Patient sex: M
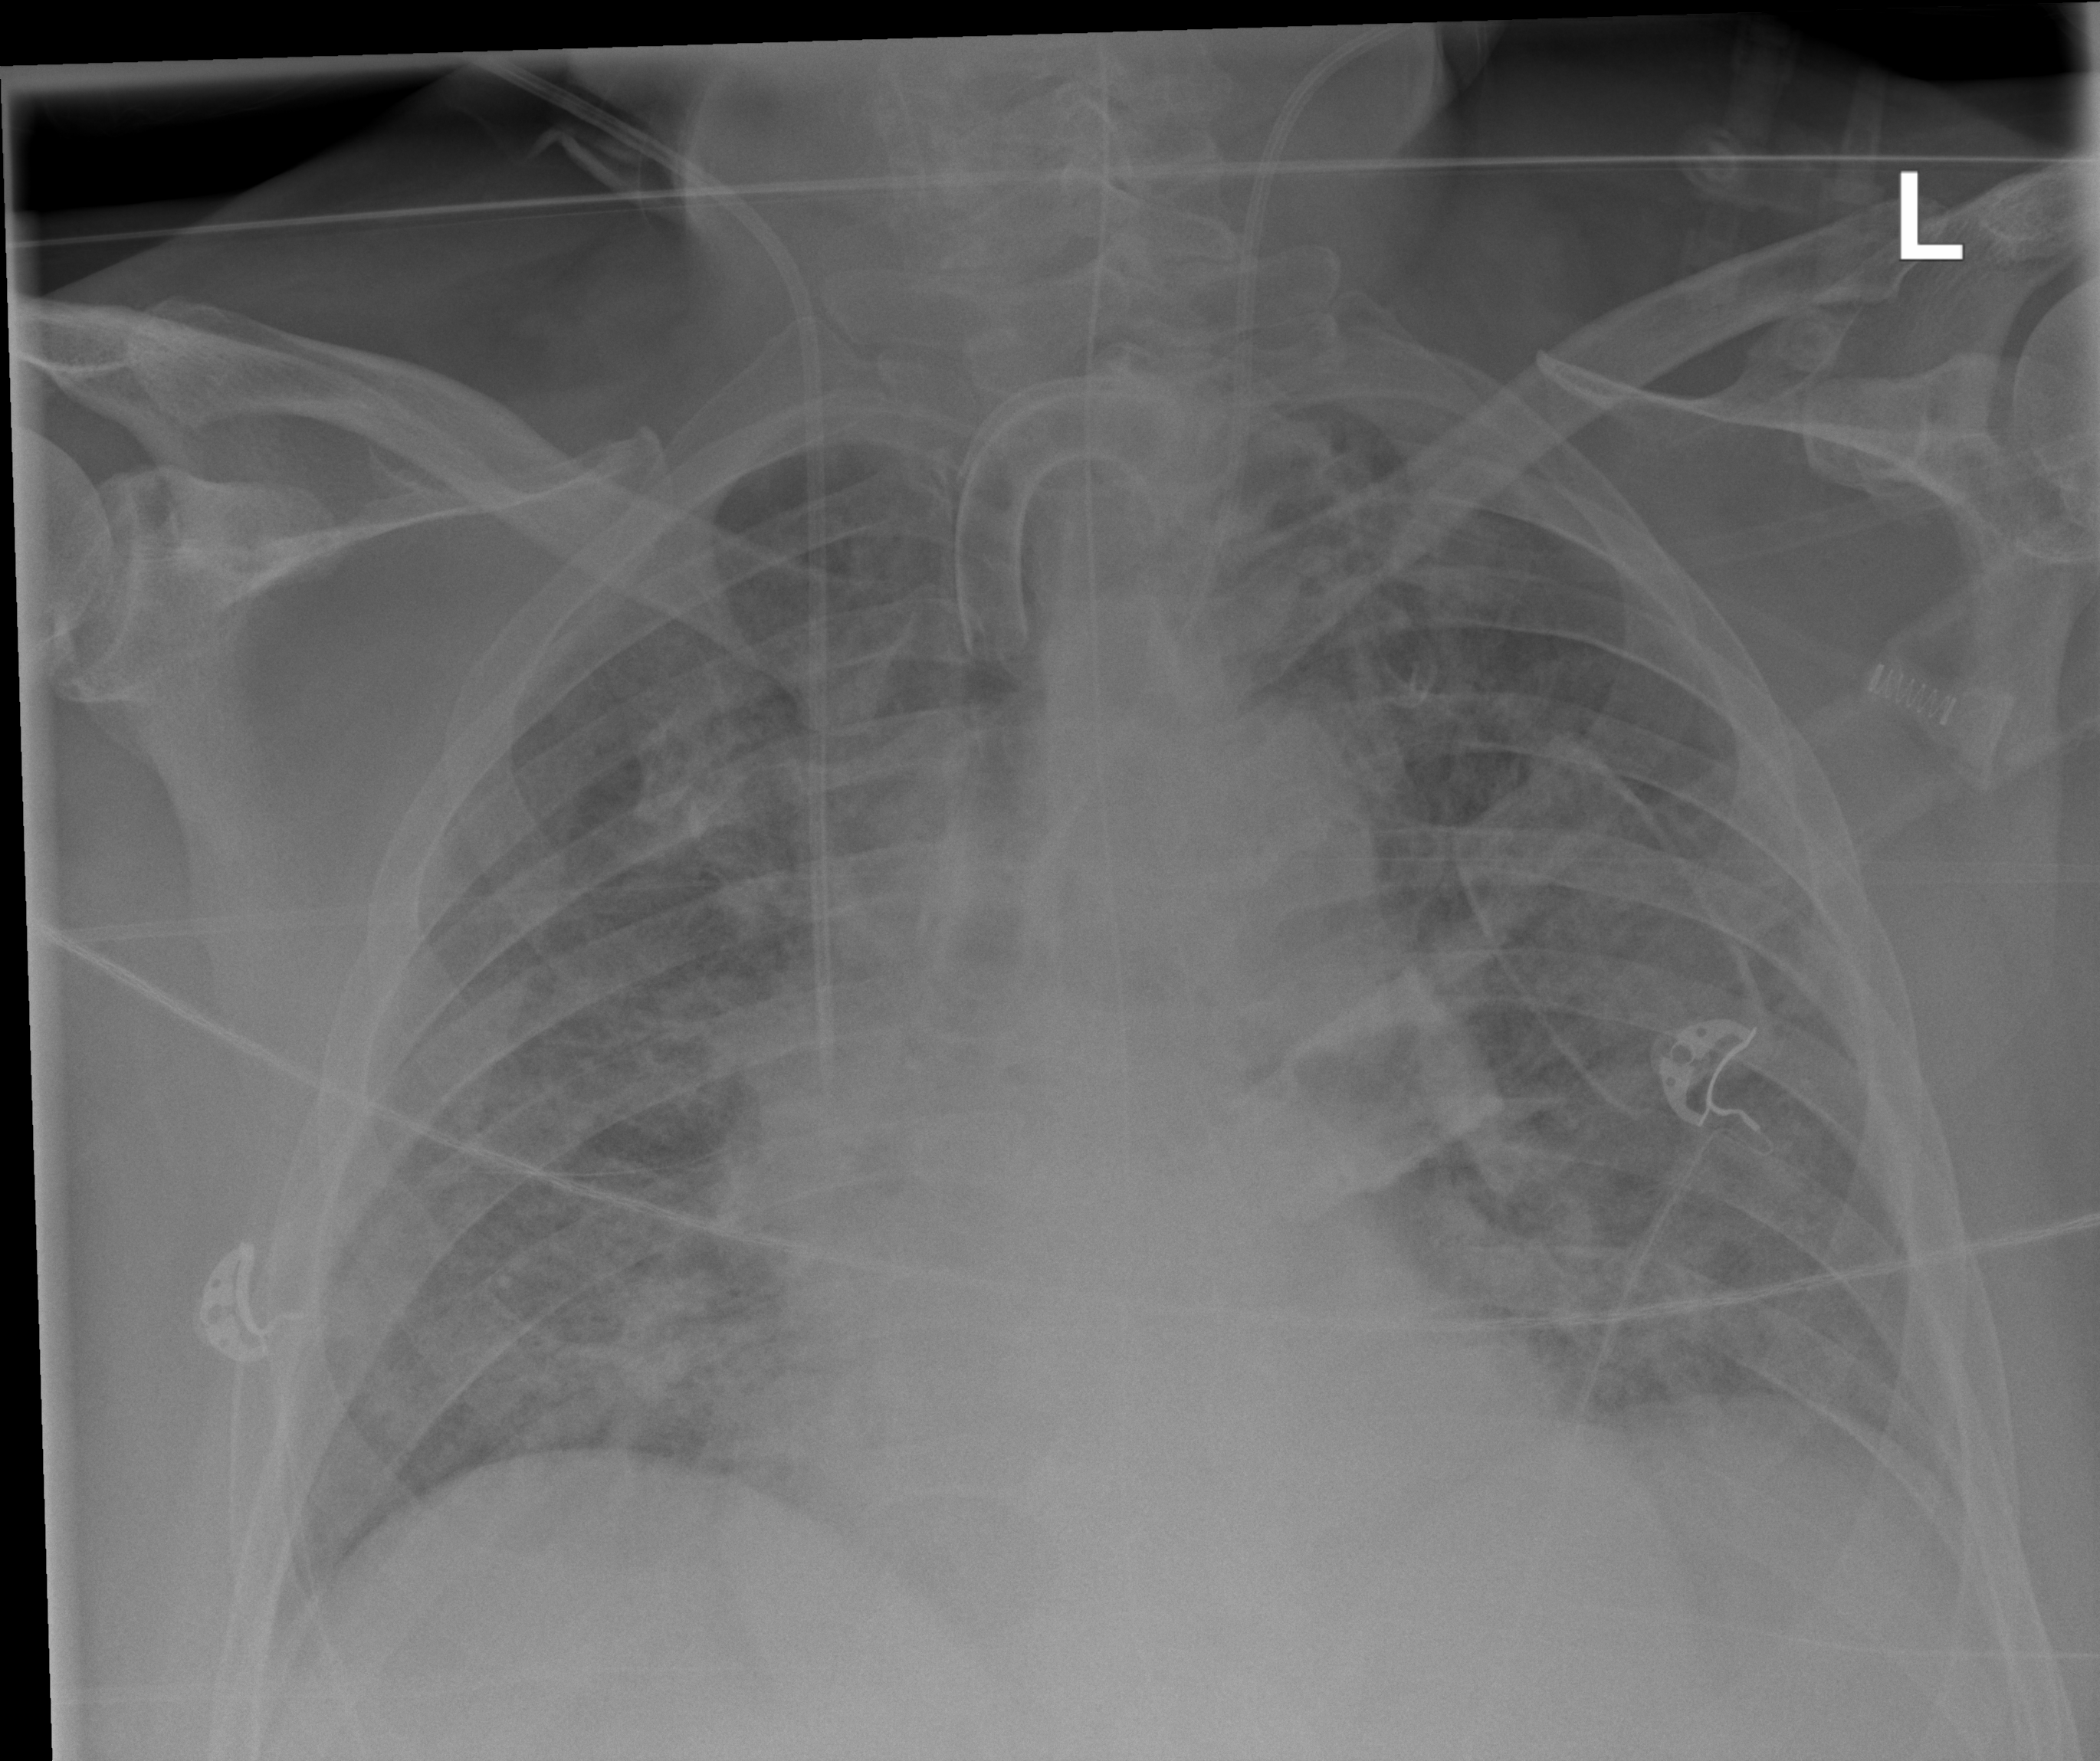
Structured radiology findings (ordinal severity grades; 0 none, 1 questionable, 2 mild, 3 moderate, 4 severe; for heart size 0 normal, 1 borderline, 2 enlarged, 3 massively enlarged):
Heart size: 1
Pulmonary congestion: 2
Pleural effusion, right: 0
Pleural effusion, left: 0
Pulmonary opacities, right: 3
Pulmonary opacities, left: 3
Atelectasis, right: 2
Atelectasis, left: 2